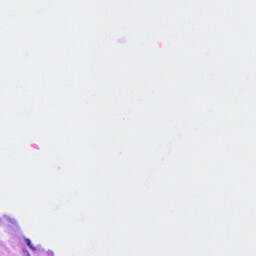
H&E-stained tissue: Ovarian